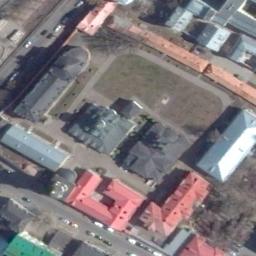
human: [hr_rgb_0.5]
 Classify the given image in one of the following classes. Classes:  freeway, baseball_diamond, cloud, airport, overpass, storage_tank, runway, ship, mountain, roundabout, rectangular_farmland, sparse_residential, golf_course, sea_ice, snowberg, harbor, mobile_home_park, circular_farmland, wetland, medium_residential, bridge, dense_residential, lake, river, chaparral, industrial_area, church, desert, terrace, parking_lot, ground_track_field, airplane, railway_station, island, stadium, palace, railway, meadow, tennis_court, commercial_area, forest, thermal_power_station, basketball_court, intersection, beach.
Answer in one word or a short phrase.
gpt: church